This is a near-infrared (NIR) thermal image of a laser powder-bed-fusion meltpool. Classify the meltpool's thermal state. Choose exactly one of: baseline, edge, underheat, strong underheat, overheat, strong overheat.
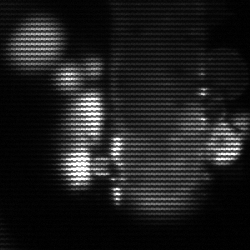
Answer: strong underheat